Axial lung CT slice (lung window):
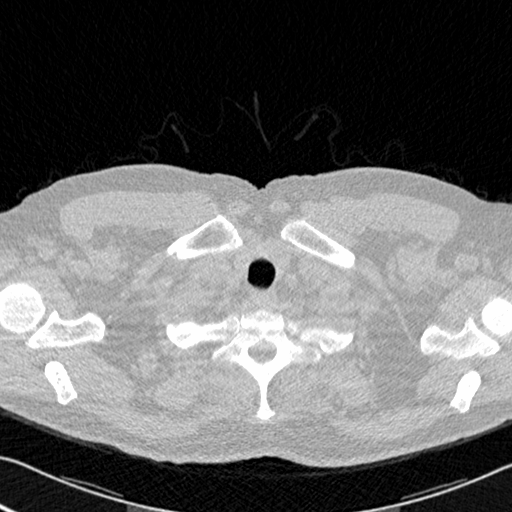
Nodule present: no